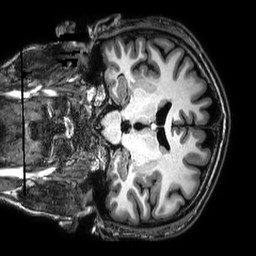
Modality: T1w
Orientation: coronal
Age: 29
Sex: male
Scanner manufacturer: philips
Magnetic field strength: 3 T
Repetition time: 0.008139 s
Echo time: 0.003724 s